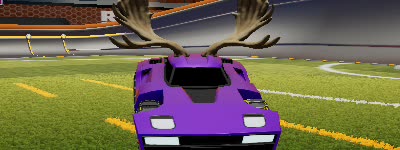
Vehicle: breakout